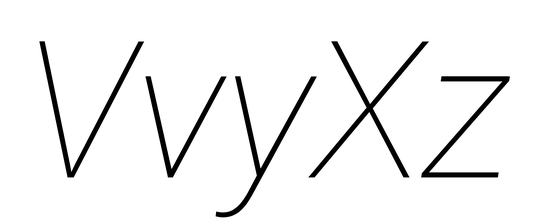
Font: Roboto-Italic_Thin_Italic